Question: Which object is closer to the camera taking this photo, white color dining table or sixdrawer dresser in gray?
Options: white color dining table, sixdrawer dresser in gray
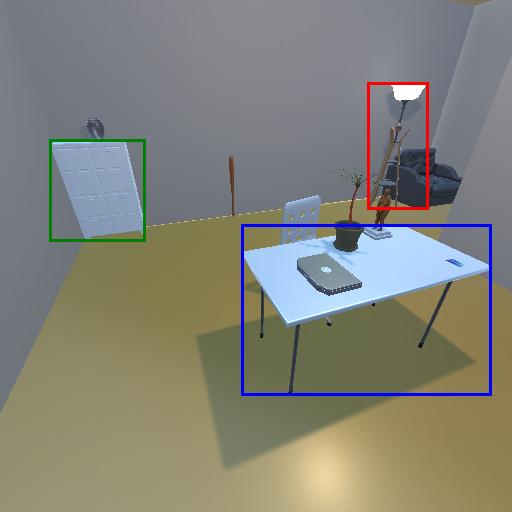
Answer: white color dining table